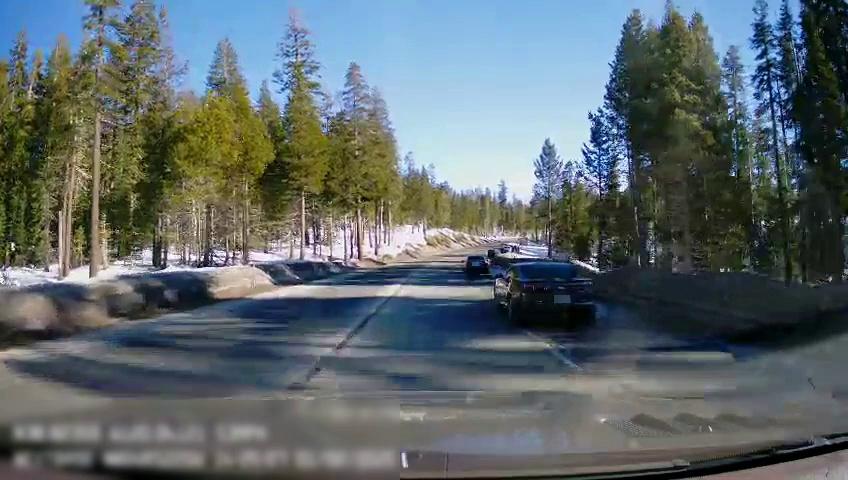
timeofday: Day
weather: Snowy
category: Drivable Space
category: Vehicles | Car
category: Vehicles | Car